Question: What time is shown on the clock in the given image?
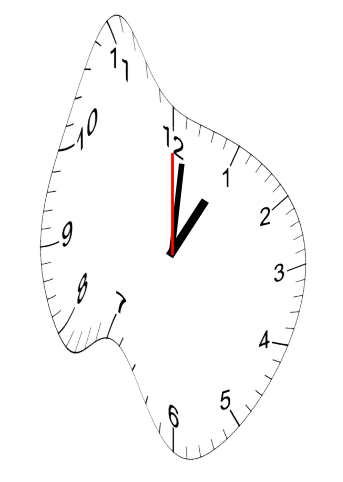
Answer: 01:01:00